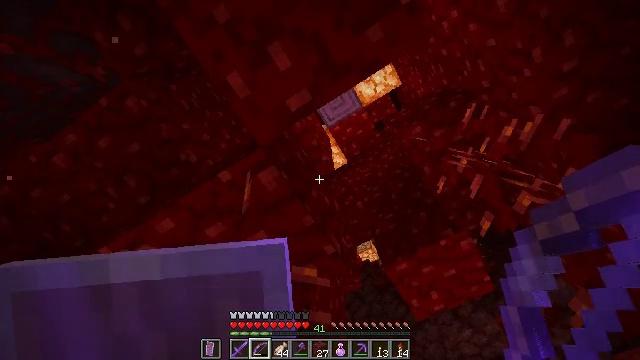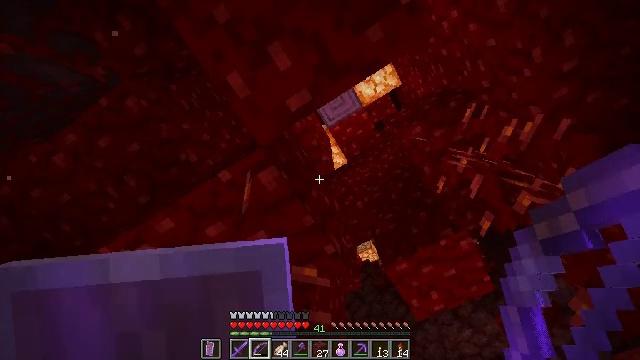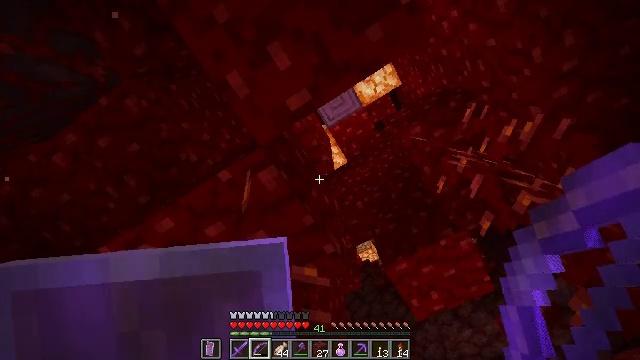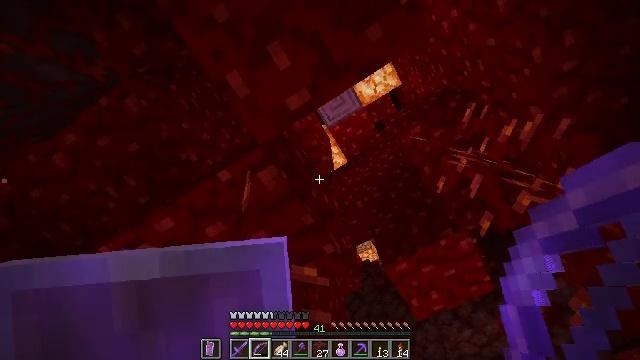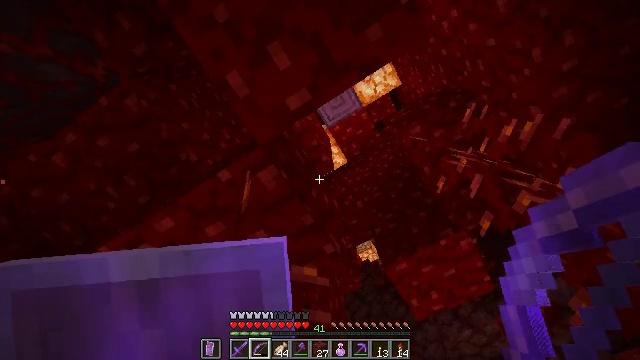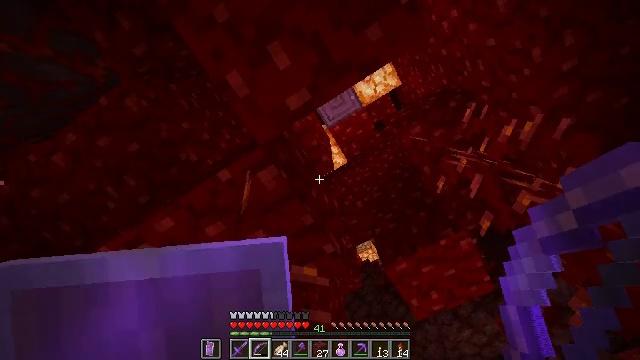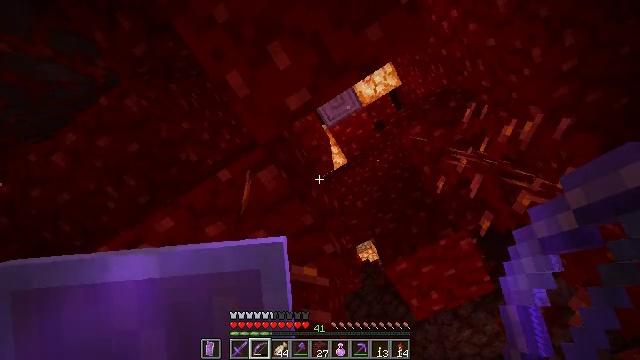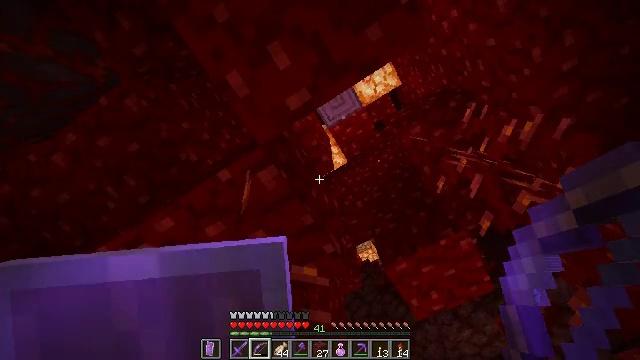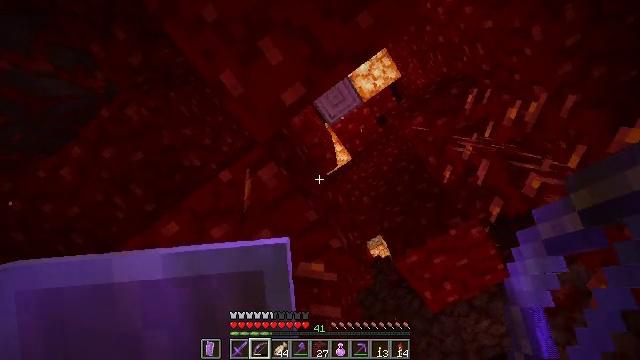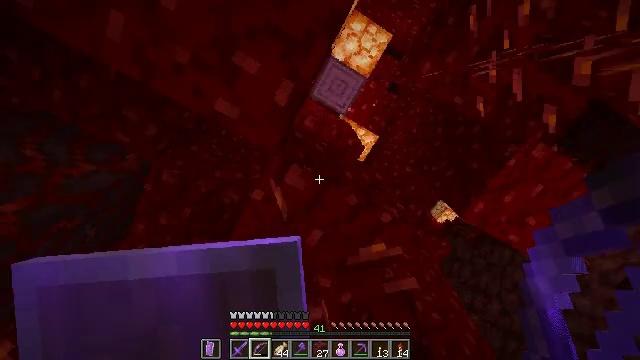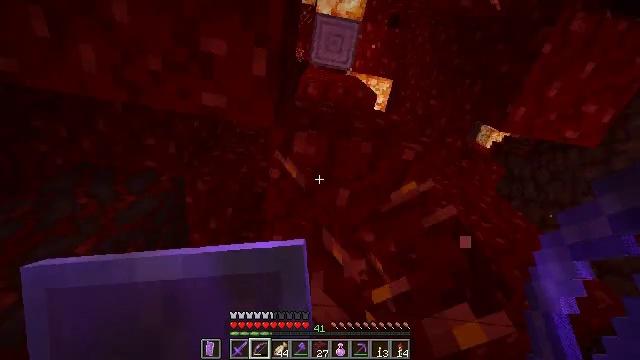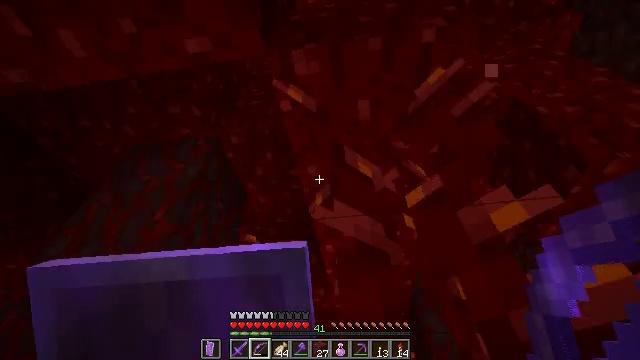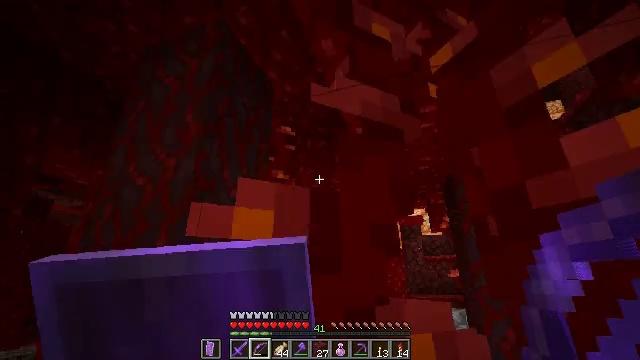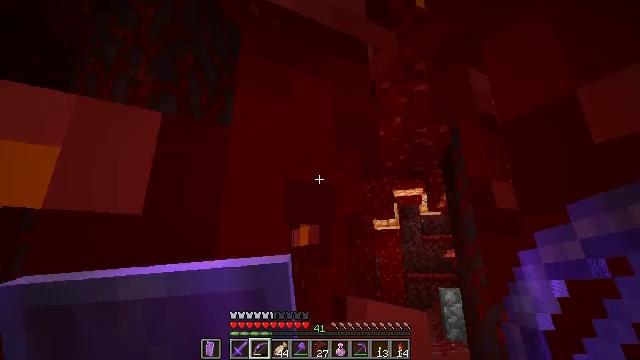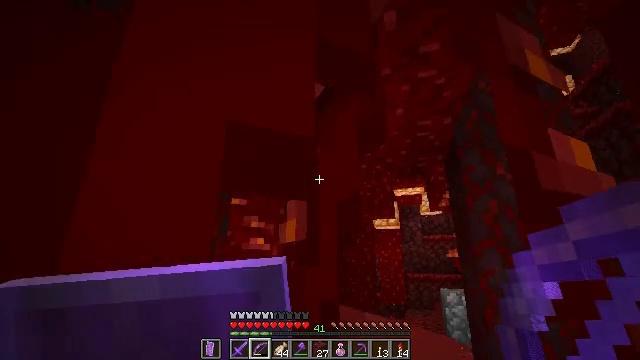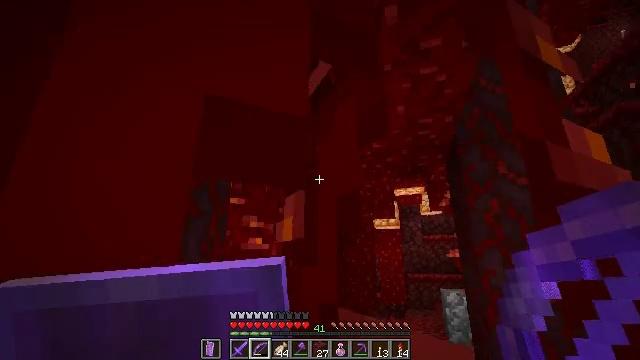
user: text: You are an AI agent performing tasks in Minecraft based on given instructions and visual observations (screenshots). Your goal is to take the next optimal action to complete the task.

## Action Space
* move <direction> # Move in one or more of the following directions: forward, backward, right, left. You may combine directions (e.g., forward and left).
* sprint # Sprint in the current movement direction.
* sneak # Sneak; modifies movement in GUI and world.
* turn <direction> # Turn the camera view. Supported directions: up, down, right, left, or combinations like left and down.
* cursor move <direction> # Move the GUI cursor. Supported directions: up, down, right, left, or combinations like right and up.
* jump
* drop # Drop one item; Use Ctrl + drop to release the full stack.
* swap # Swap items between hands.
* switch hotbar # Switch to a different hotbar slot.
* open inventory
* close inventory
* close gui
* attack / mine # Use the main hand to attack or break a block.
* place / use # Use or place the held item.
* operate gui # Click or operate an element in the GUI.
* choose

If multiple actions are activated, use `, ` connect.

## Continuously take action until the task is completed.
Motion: motion action
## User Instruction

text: Harvest crimson stem blocks.
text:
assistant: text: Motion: no_op
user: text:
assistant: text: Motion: no_op
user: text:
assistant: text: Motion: no_op
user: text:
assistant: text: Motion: no_op
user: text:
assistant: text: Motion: no_op
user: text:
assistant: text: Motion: no_op
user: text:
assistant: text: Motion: no_op
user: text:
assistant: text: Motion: move forward and move right, turn left
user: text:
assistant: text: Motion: move forward and move right, turn left
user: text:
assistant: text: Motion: move forward and move right, turn left and down
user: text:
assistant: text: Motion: move forward and move right, turn left and down
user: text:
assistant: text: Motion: move forward, turn left and down
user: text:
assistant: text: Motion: move forward, turn down
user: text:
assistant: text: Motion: move forward
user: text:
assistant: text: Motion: move forward
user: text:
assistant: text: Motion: move forward
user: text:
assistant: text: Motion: move forward
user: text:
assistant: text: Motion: move forward
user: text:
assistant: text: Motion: no_op
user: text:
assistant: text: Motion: no_op
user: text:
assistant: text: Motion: no_op
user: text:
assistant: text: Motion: turn right and down
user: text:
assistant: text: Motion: turn right and down
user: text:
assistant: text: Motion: turn right and down
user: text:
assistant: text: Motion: turn right and down
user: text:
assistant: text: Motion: turn right and down
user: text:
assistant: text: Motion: no_op
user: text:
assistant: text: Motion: no_op
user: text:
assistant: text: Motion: no_op
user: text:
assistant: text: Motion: no_op